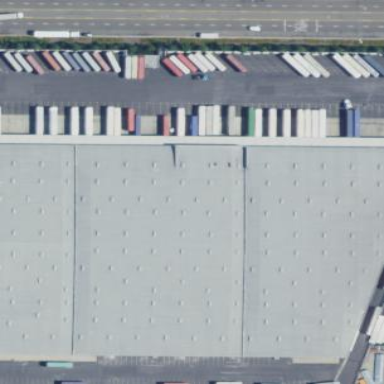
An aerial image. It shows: Warehouse.